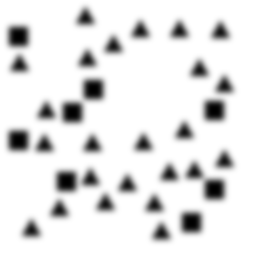
Squares: 8
Triangles: 24
Stars: 0
Total shapes: 32